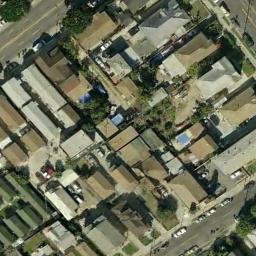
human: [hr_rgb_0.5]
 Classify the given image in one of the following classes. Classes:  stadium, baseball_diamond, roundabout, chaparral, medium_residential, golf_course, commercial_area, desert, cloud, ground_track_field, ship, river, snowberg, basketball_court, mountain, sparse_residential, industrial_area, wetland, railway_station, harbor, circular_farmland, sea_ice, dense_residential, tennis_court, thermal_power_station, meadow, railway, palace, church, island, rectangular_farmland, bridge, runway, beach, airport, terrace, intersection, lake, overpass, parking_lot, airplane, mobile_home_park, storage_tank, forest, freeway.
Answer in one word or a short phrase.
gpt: dense_residential